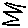
Label: zigzag